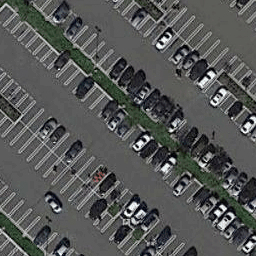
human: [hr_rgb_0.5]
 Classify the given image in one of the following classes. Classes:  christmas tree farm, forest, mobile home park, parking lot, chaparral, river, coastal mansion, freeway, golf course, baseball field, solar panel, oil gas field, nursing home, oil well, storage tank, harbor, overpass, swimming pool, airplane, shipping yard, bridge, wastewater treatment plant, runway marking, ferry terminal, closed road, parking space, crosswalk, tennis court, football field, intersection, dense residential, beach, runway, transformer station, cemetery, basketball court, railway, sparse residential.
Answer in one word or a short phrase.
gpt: parking lot